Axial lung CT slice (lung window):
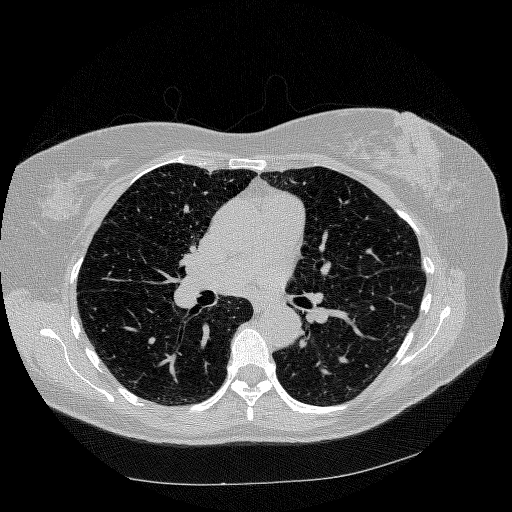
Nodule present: no